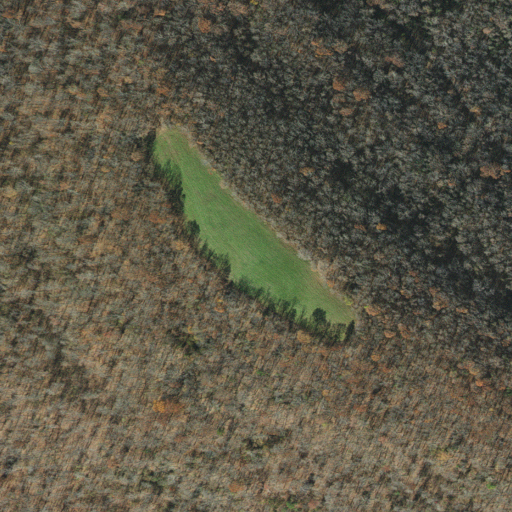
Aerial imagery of mountain in Arkansas named Dare Mine Knob containing only deciduous forest